Question: Situation: I am using wordpress and I have 60000 old posts. Now I have to update each posts with some new information. For some reason, I have to compare the custom fields in SQL and find the same post id. Then make the changes.
table1(t1): wpxf_posts
column name1(c1): ID
column name2(c2): post_name
table2(t2): wpxf_postmeta
column name3(c3): post_id
column name4(c4): code
1. Compare value of c1 and c3
2. if c1 = c3
3. then c4 = c2
Here is a picture to help to describe

I read some posts but most of them teach us how to compare the difference. I am not sure if they suit my case as it seems did not find the same value.
This one may be helpful but I don't know how to apply to my situation.
<URL>
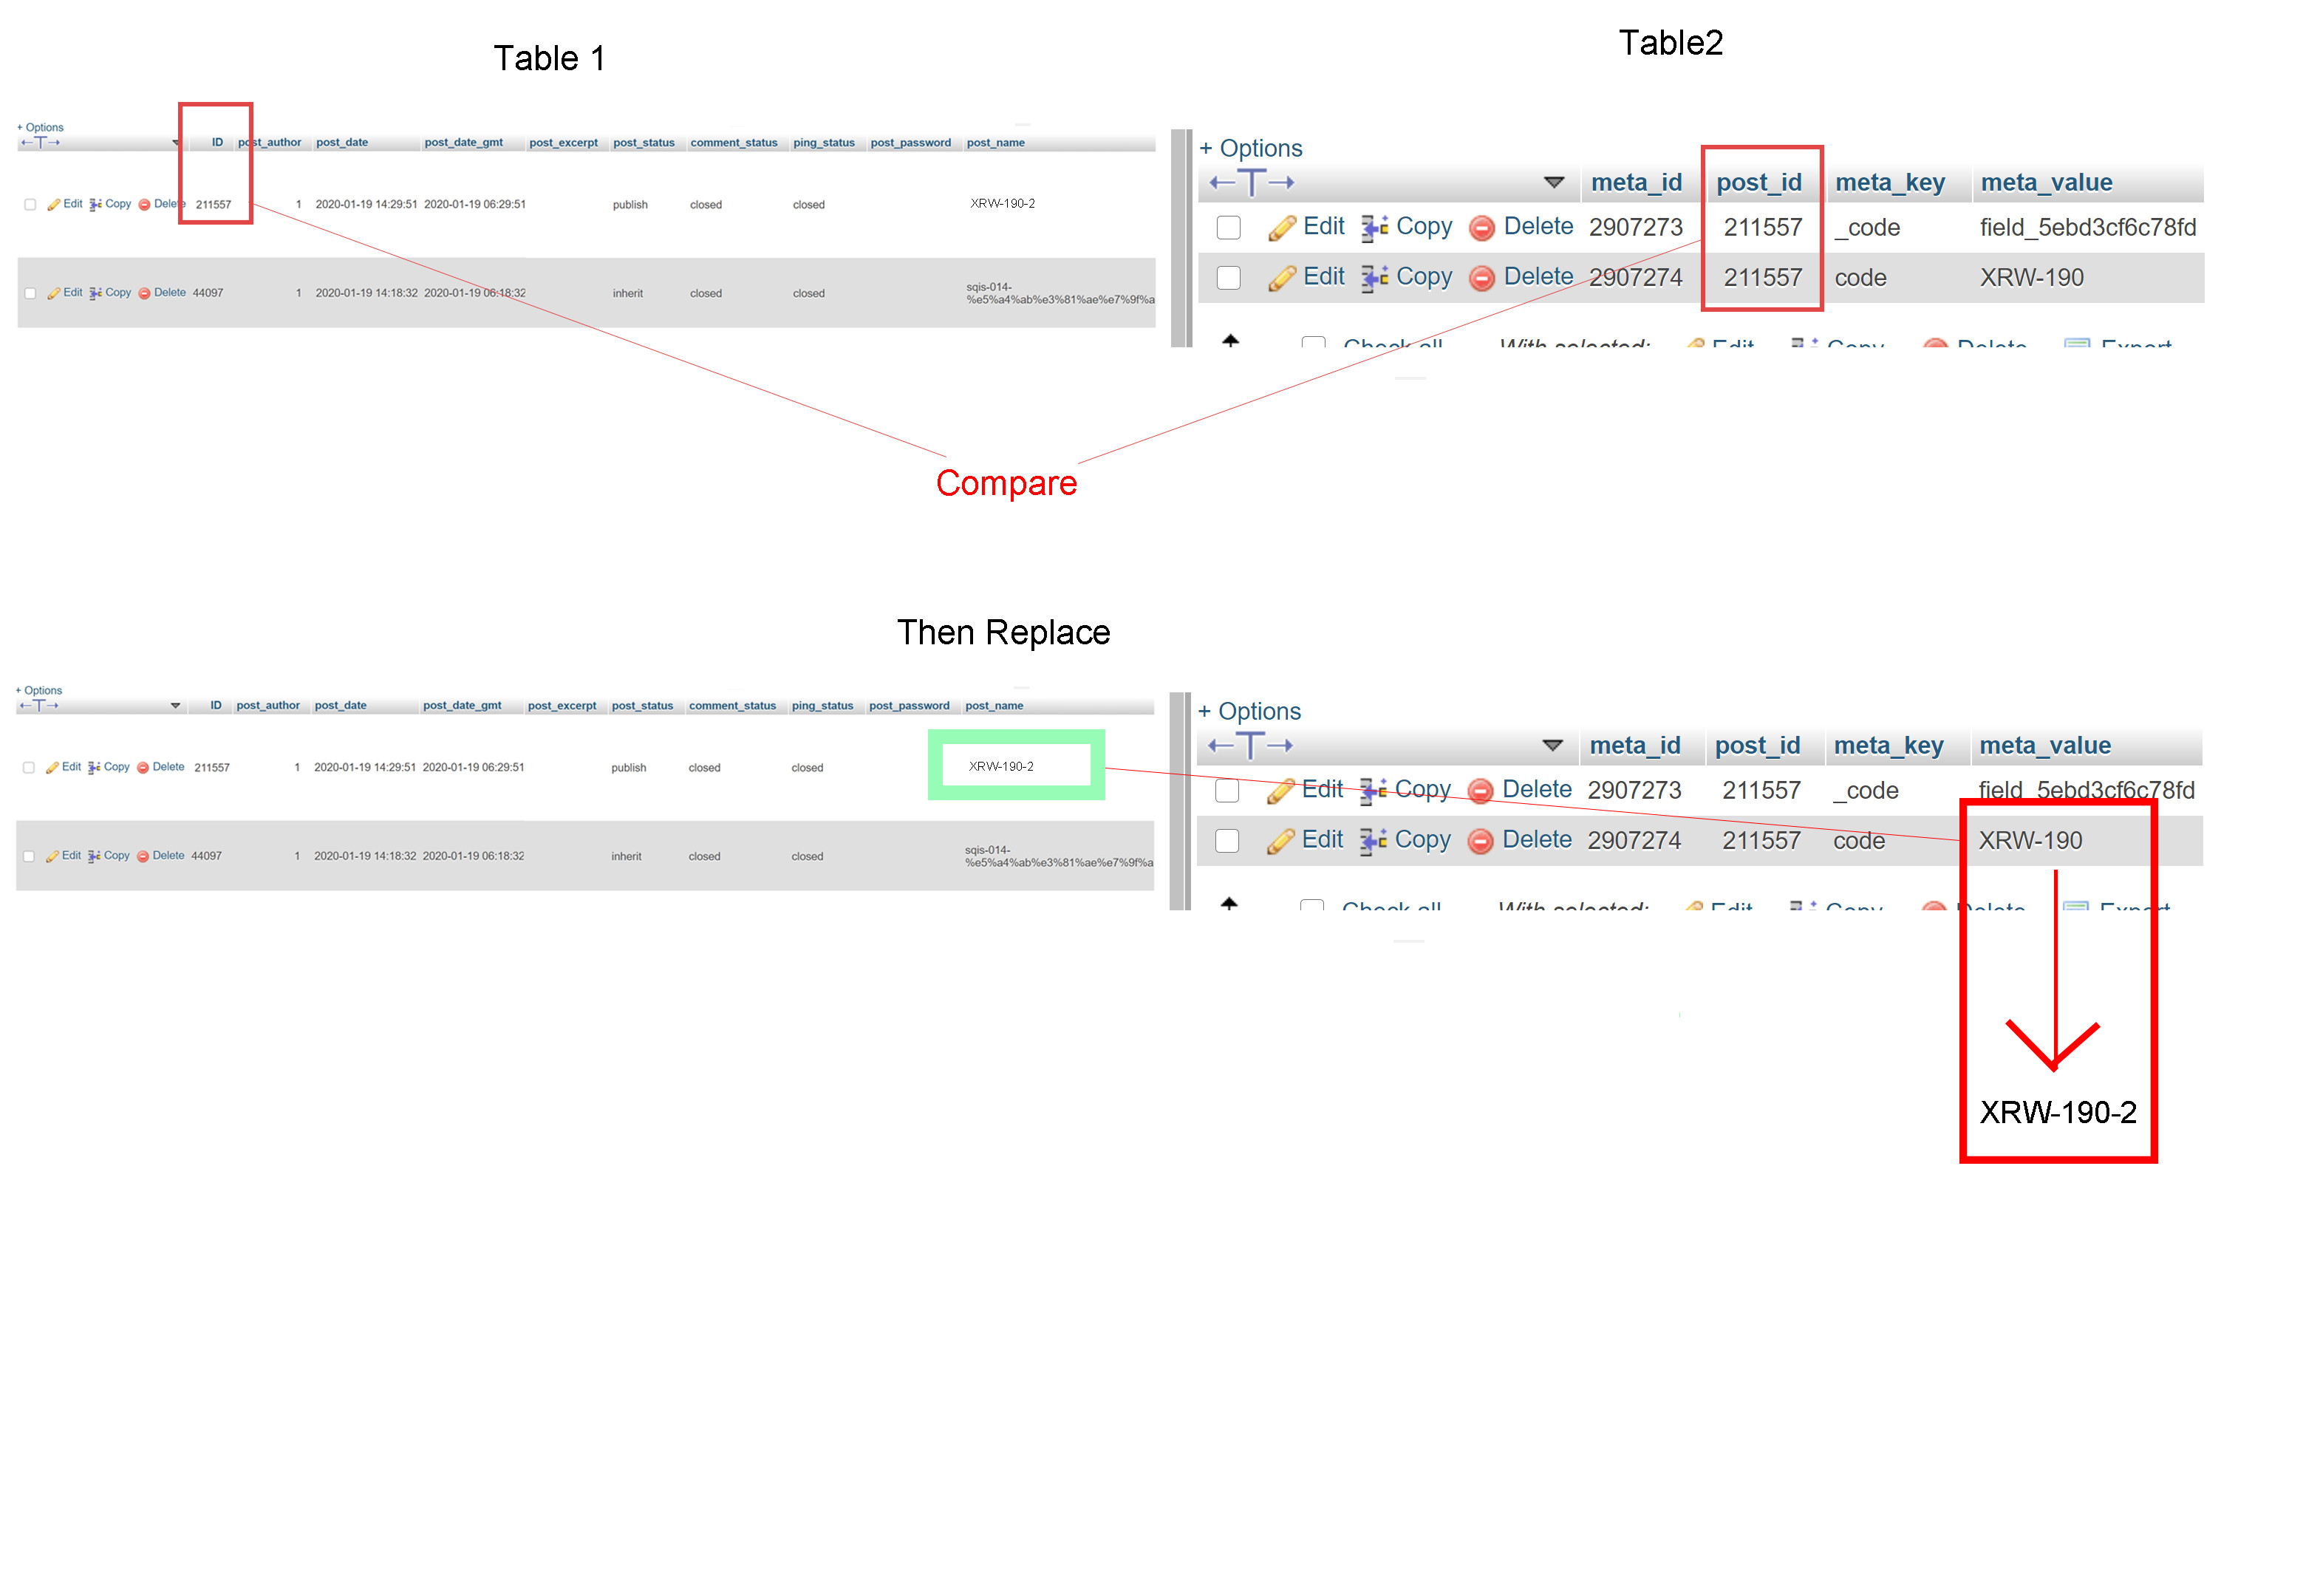
Answer: Try using a case statement:
'''
Update table2
Set c4 = Case When c1 = c2 Then c2 Else c4 End
From table2
Join table1
On (What ever column you should join on)
'''